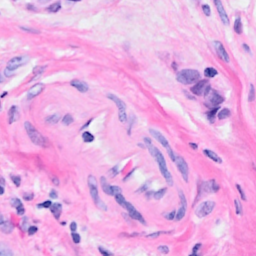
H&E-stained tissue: Breast